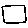
Label: square